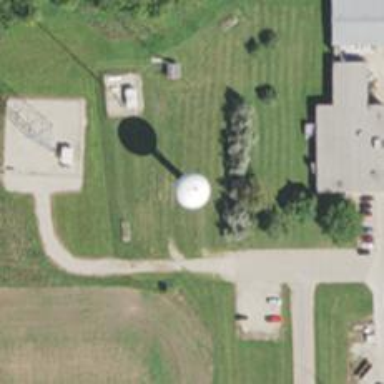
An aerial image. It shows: Water tower that is man-made.